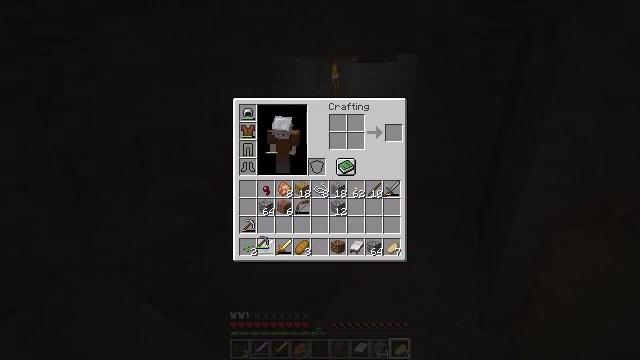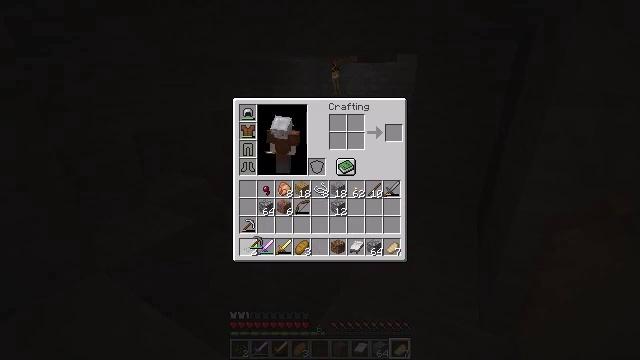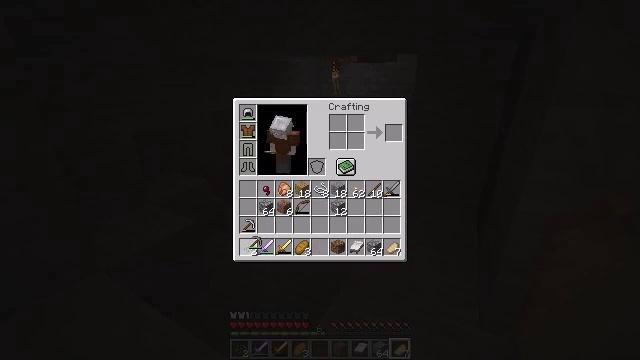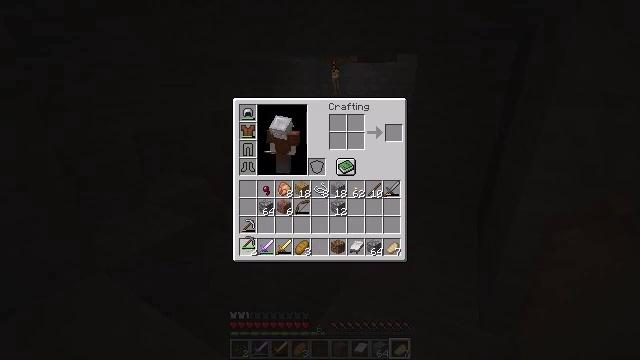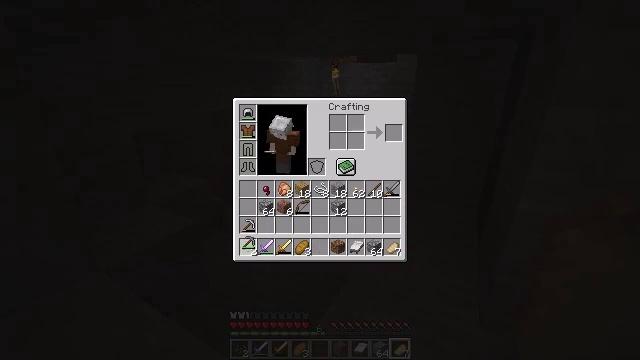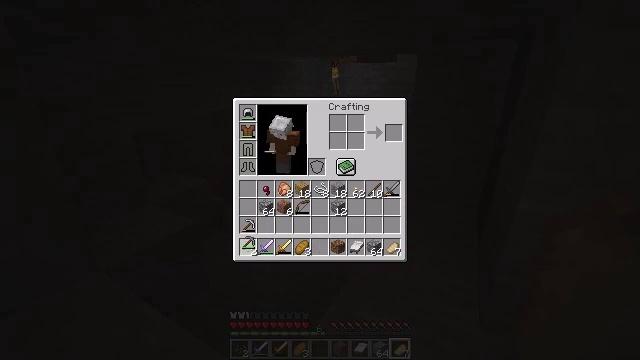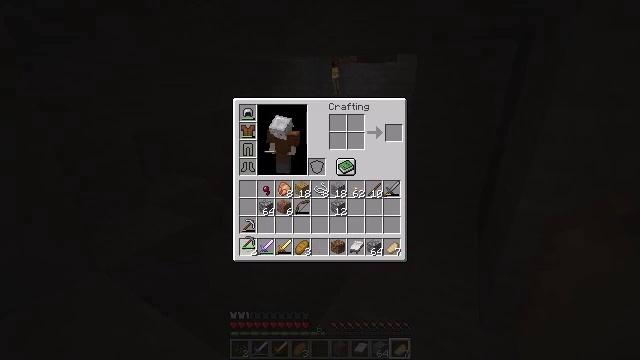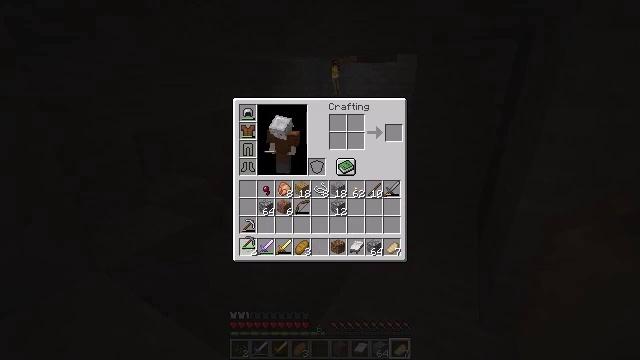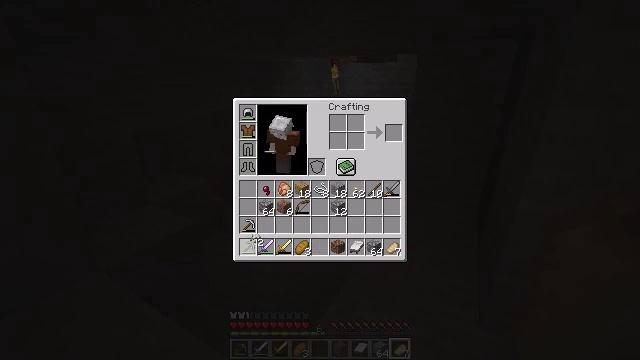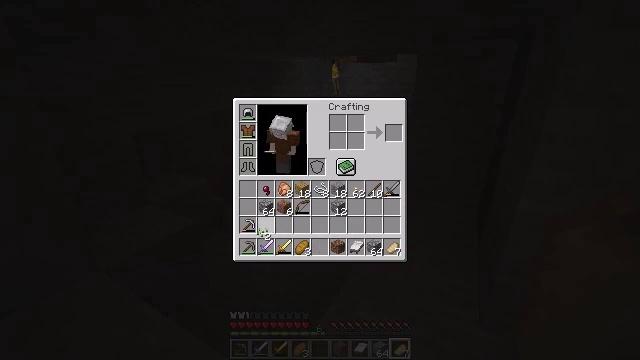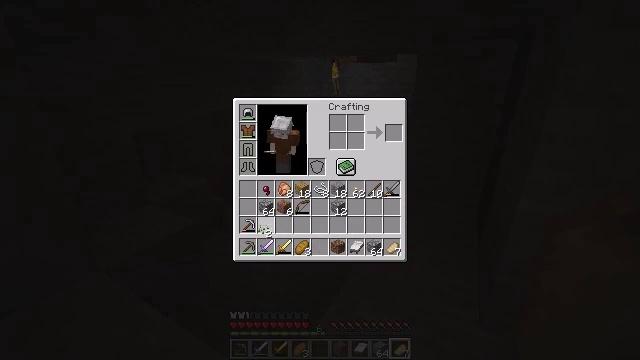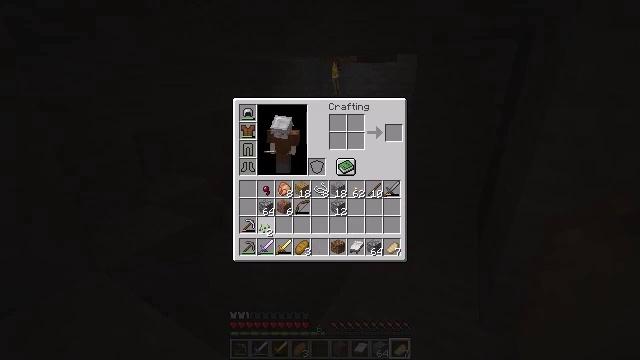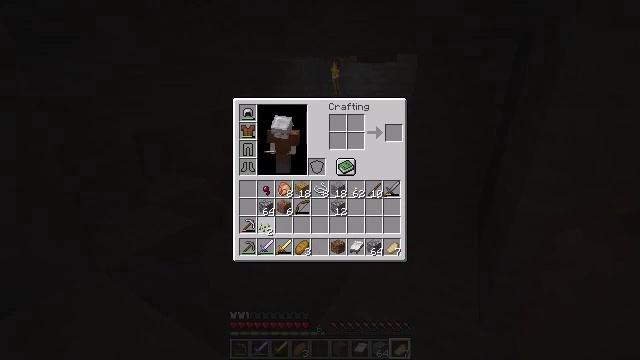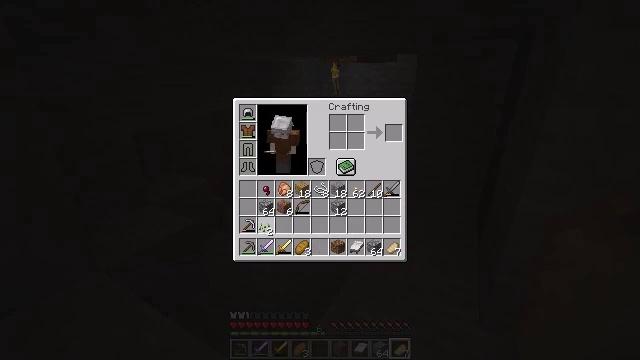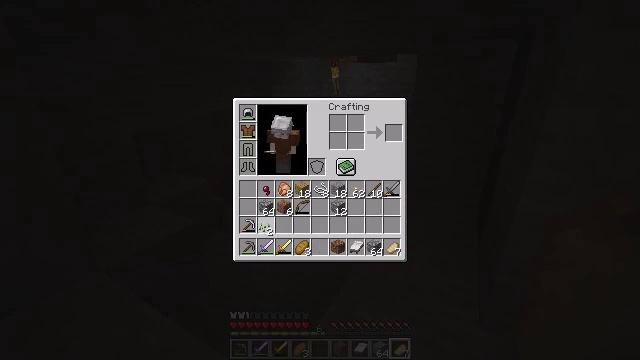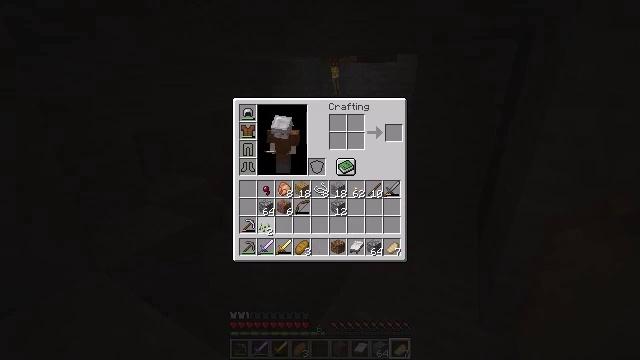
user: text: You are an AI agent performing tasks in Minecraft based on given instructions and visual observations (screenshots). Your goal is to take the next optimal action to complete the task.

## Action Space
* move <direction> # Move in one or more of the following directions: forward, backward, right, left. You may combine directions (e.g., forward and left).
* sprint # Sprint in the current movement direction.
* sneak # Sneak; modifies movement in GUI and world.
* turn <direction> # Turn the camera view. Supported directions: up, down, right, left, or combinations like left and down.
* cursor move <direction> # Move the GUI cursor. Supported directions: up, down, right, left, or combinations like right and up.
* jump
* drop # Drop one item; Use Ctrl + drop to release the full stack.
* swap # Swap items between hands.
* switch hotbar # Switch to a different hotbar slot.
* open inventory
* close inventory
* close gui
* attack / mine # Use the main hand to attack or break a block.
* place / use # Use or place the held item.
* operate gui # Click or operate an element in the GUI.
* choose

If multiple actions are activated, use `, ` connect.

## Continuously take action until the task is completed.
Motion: motion action
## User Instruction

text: Dig soul soil with a shovel.
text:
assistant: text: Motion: no_op
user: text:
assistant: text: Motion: no_op
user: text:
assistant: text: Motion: no_op
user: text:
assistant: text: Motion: no_op
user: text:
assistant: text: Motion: no_op
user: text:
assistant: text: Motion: operate gui
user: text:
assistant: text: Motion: operate gui
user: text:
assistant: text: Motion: cursor move right
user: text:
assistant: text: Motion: cursor move right
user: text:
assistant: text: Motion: no_op
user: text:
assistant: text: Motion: no_op
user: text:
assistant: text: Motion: no_op
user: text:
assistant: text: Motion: no_op
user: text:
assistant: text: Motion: no_op
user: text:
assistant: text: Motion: no_op
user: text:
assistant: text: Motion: operate gui
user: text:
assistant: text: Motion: operate gui
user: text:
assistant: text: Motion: no_op
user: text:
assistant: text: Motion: no_op
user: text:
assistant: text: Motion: cursor move right
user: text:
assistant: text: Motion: cursor move right
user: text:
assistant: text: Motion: no_op
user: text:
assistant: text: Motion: no_op
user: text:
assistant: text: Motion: no_op
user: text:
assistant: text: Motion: no_op
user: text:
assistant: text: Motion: cursor move left
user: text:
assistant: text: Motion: no_op
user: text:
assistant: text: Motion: no_op
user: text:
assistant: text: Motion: no_op
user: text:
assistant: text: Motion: no_op